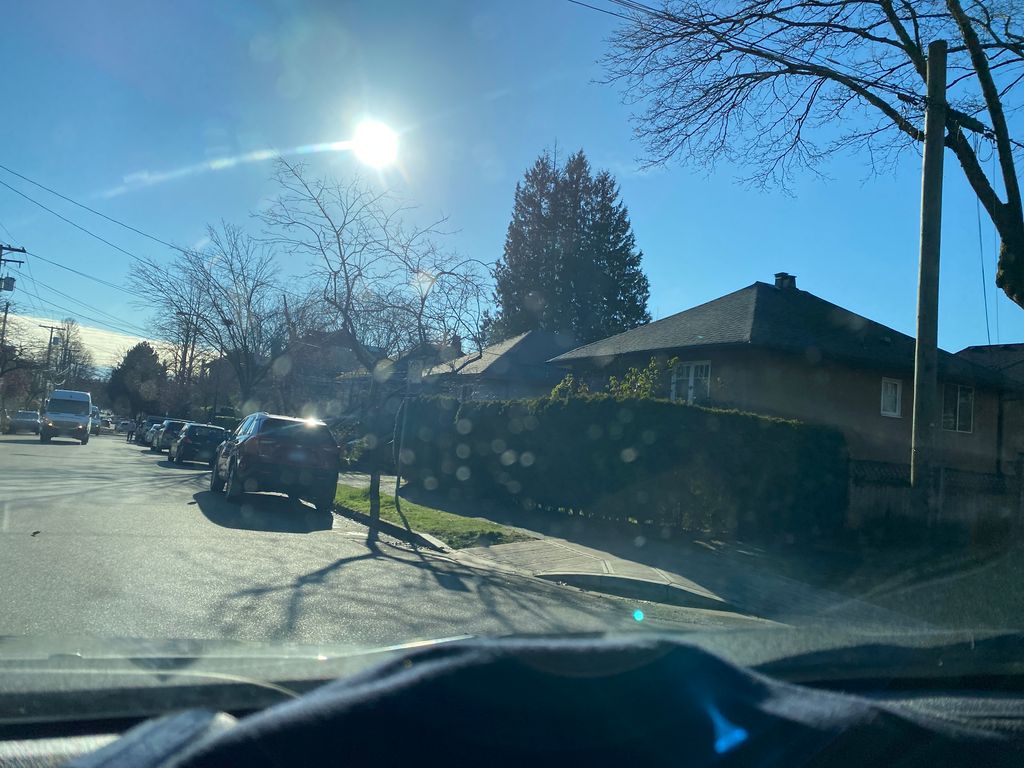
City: vancouver